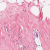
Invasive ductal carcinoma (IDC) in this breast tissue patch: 0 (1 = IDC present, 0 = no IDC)